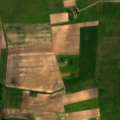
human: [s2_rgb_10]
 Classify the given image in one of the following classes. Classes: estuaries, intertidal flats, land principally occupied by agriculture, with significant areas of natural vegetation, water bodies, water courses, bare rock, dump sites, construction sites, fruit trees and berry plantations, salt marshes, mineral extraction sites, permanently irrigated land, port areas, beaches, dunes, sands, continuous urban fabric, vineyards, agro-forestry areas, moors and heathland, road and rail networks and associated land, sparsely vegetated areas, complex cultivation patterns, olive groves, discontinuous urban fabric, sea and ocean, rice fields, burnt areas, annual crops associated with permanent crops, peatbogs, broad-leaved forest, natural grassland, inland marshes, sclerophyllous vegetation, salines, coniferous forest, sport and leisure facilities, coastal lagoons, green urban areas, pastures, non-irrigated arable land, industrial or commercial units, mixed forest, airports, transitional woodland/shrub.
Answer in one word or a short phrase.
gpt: non-irrigated arable land, pastures, broad-leaved forest